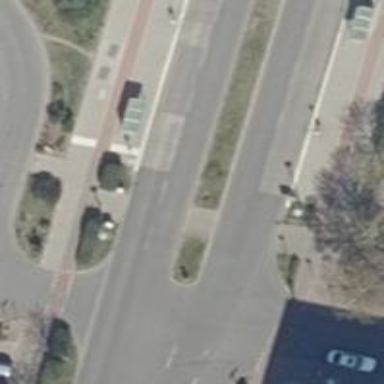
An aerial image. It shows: Public transport stop position.